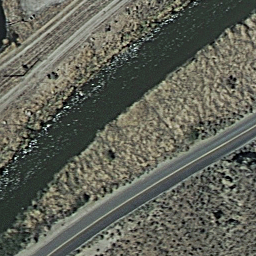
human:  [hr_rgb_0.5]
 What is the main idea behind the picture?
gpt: river